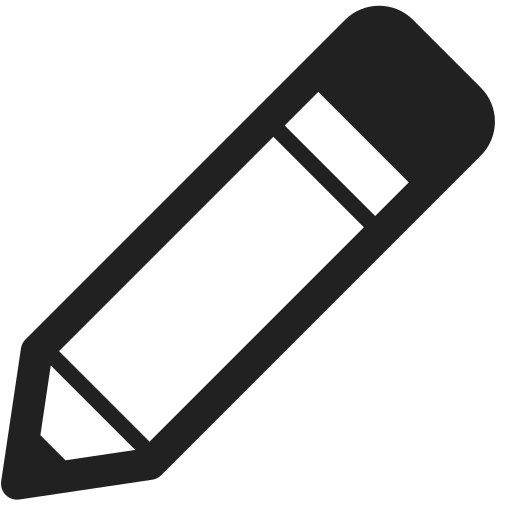
pencil high contrast